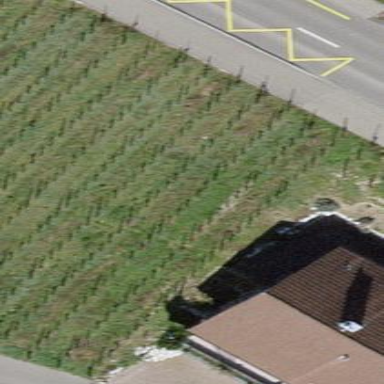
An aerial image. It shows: Vineyard with grape crops.